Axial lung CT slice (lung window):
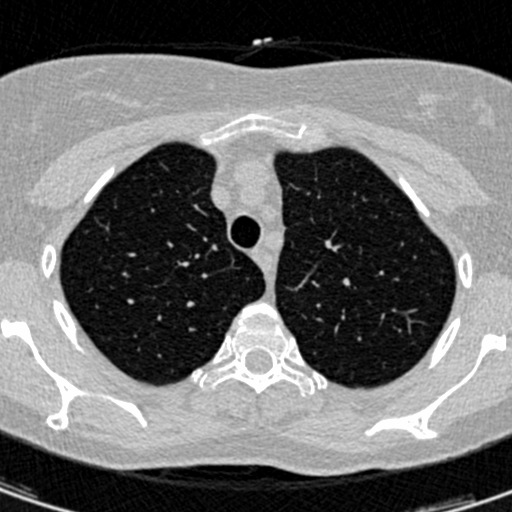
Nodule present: no